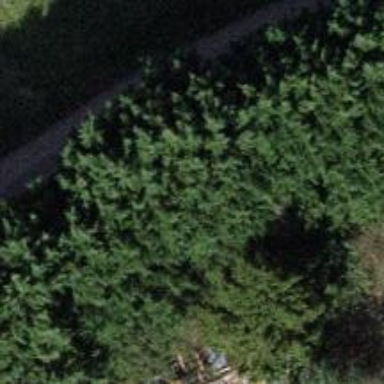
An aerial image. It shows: Row of evergreen trees with needle-leaved foliage.